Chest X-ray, PA view. Patient: 53 years old, sex M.
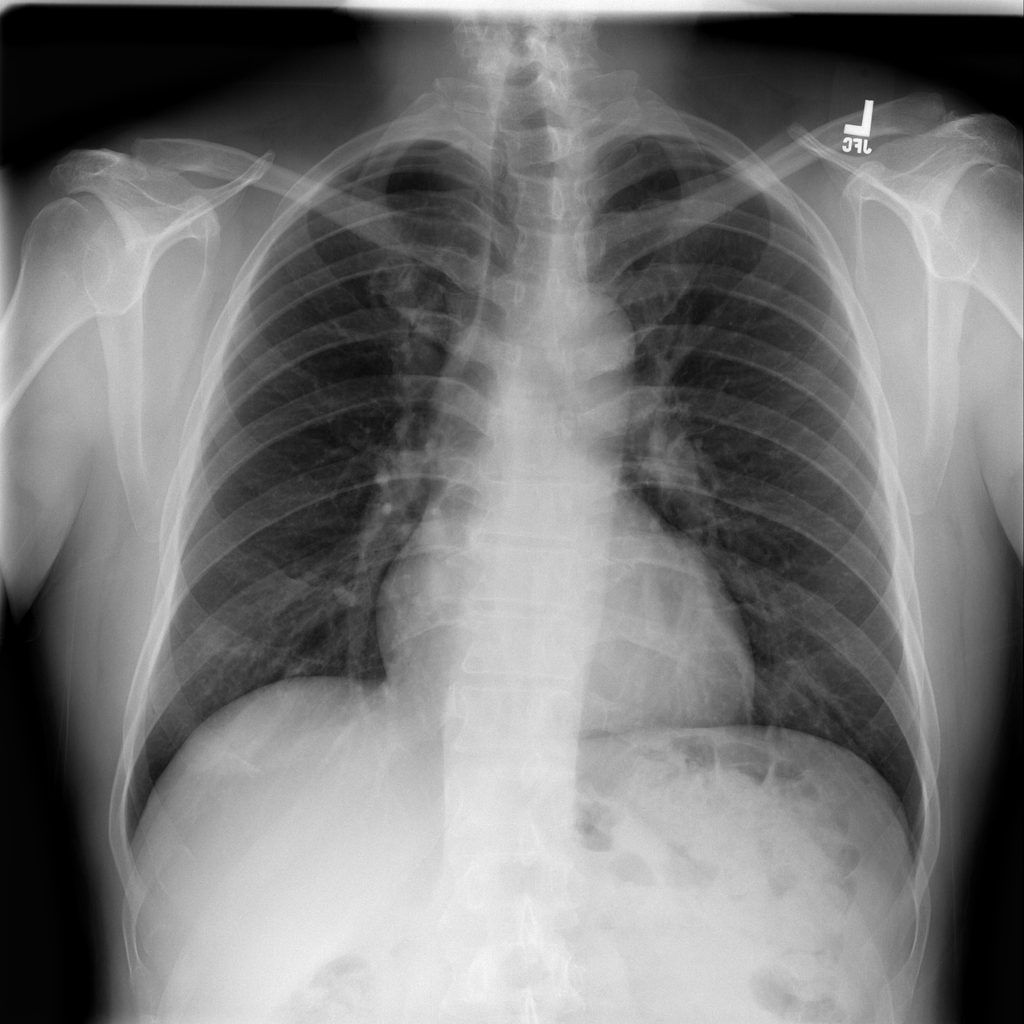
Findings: No Finding